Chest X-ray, PA view. Patient: 50 years old, sex M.
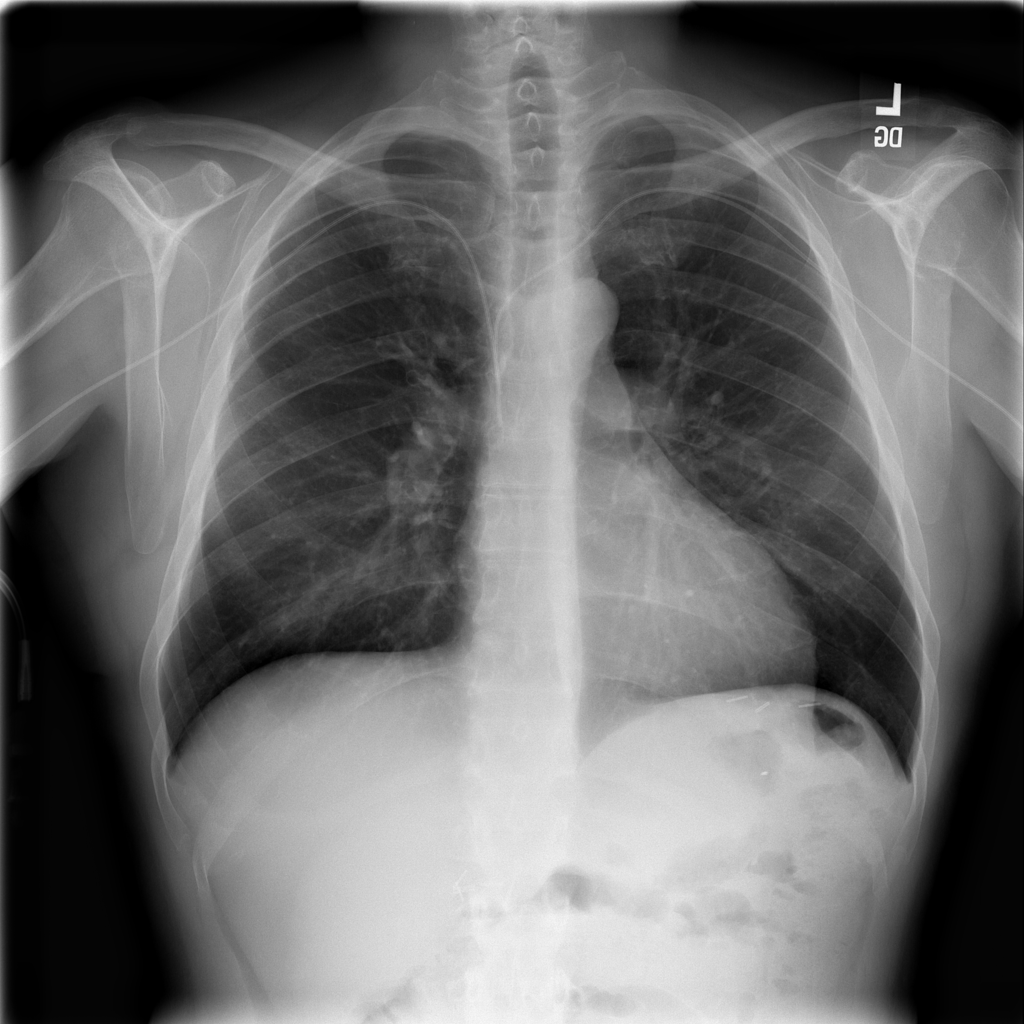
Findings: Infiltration